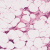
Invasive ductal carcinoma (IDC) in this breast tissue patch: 1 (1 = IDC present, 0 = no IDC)